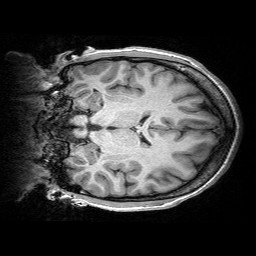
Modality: T1w
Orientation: coronal
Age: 16
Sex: female
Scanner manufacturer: siemens
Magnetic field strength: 3 T
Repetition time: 2.53 s
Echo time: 0.00297 s